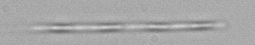
Label: Leptocylindrus